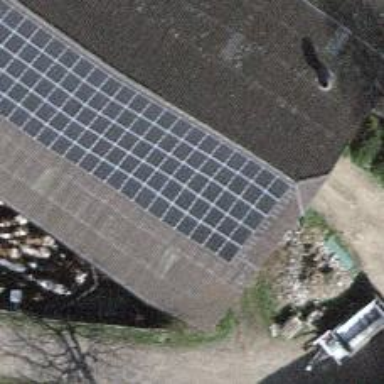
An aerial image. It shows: Solar power generator using photovoltaic method with solar photovoltaic panel types.